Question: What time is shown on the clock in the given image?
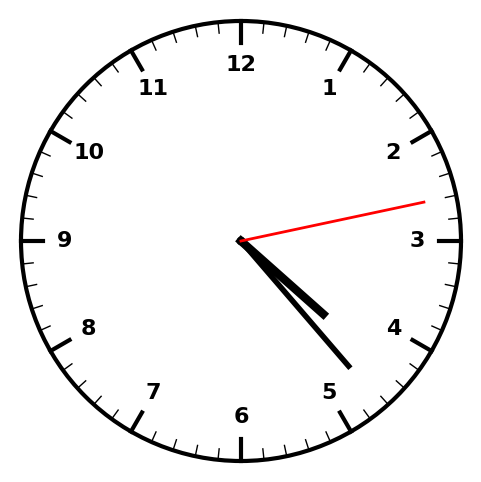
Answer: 04:23:13